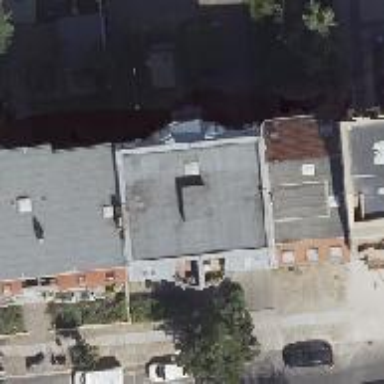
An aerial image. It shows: Apartments building with saltbox roof shape.